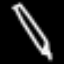
Label: pencil